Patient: sex M, age 59
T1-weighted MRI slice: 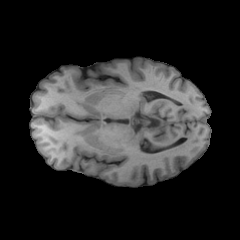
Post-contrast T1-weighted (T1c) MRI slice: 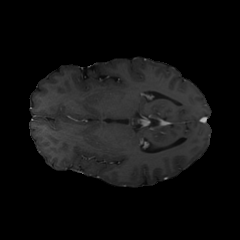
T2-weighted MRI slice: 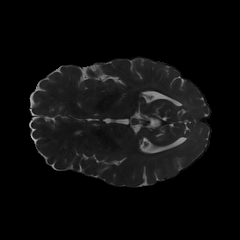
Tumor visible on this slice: no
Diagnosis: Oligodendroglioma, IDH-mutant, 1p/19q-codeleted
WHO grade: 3